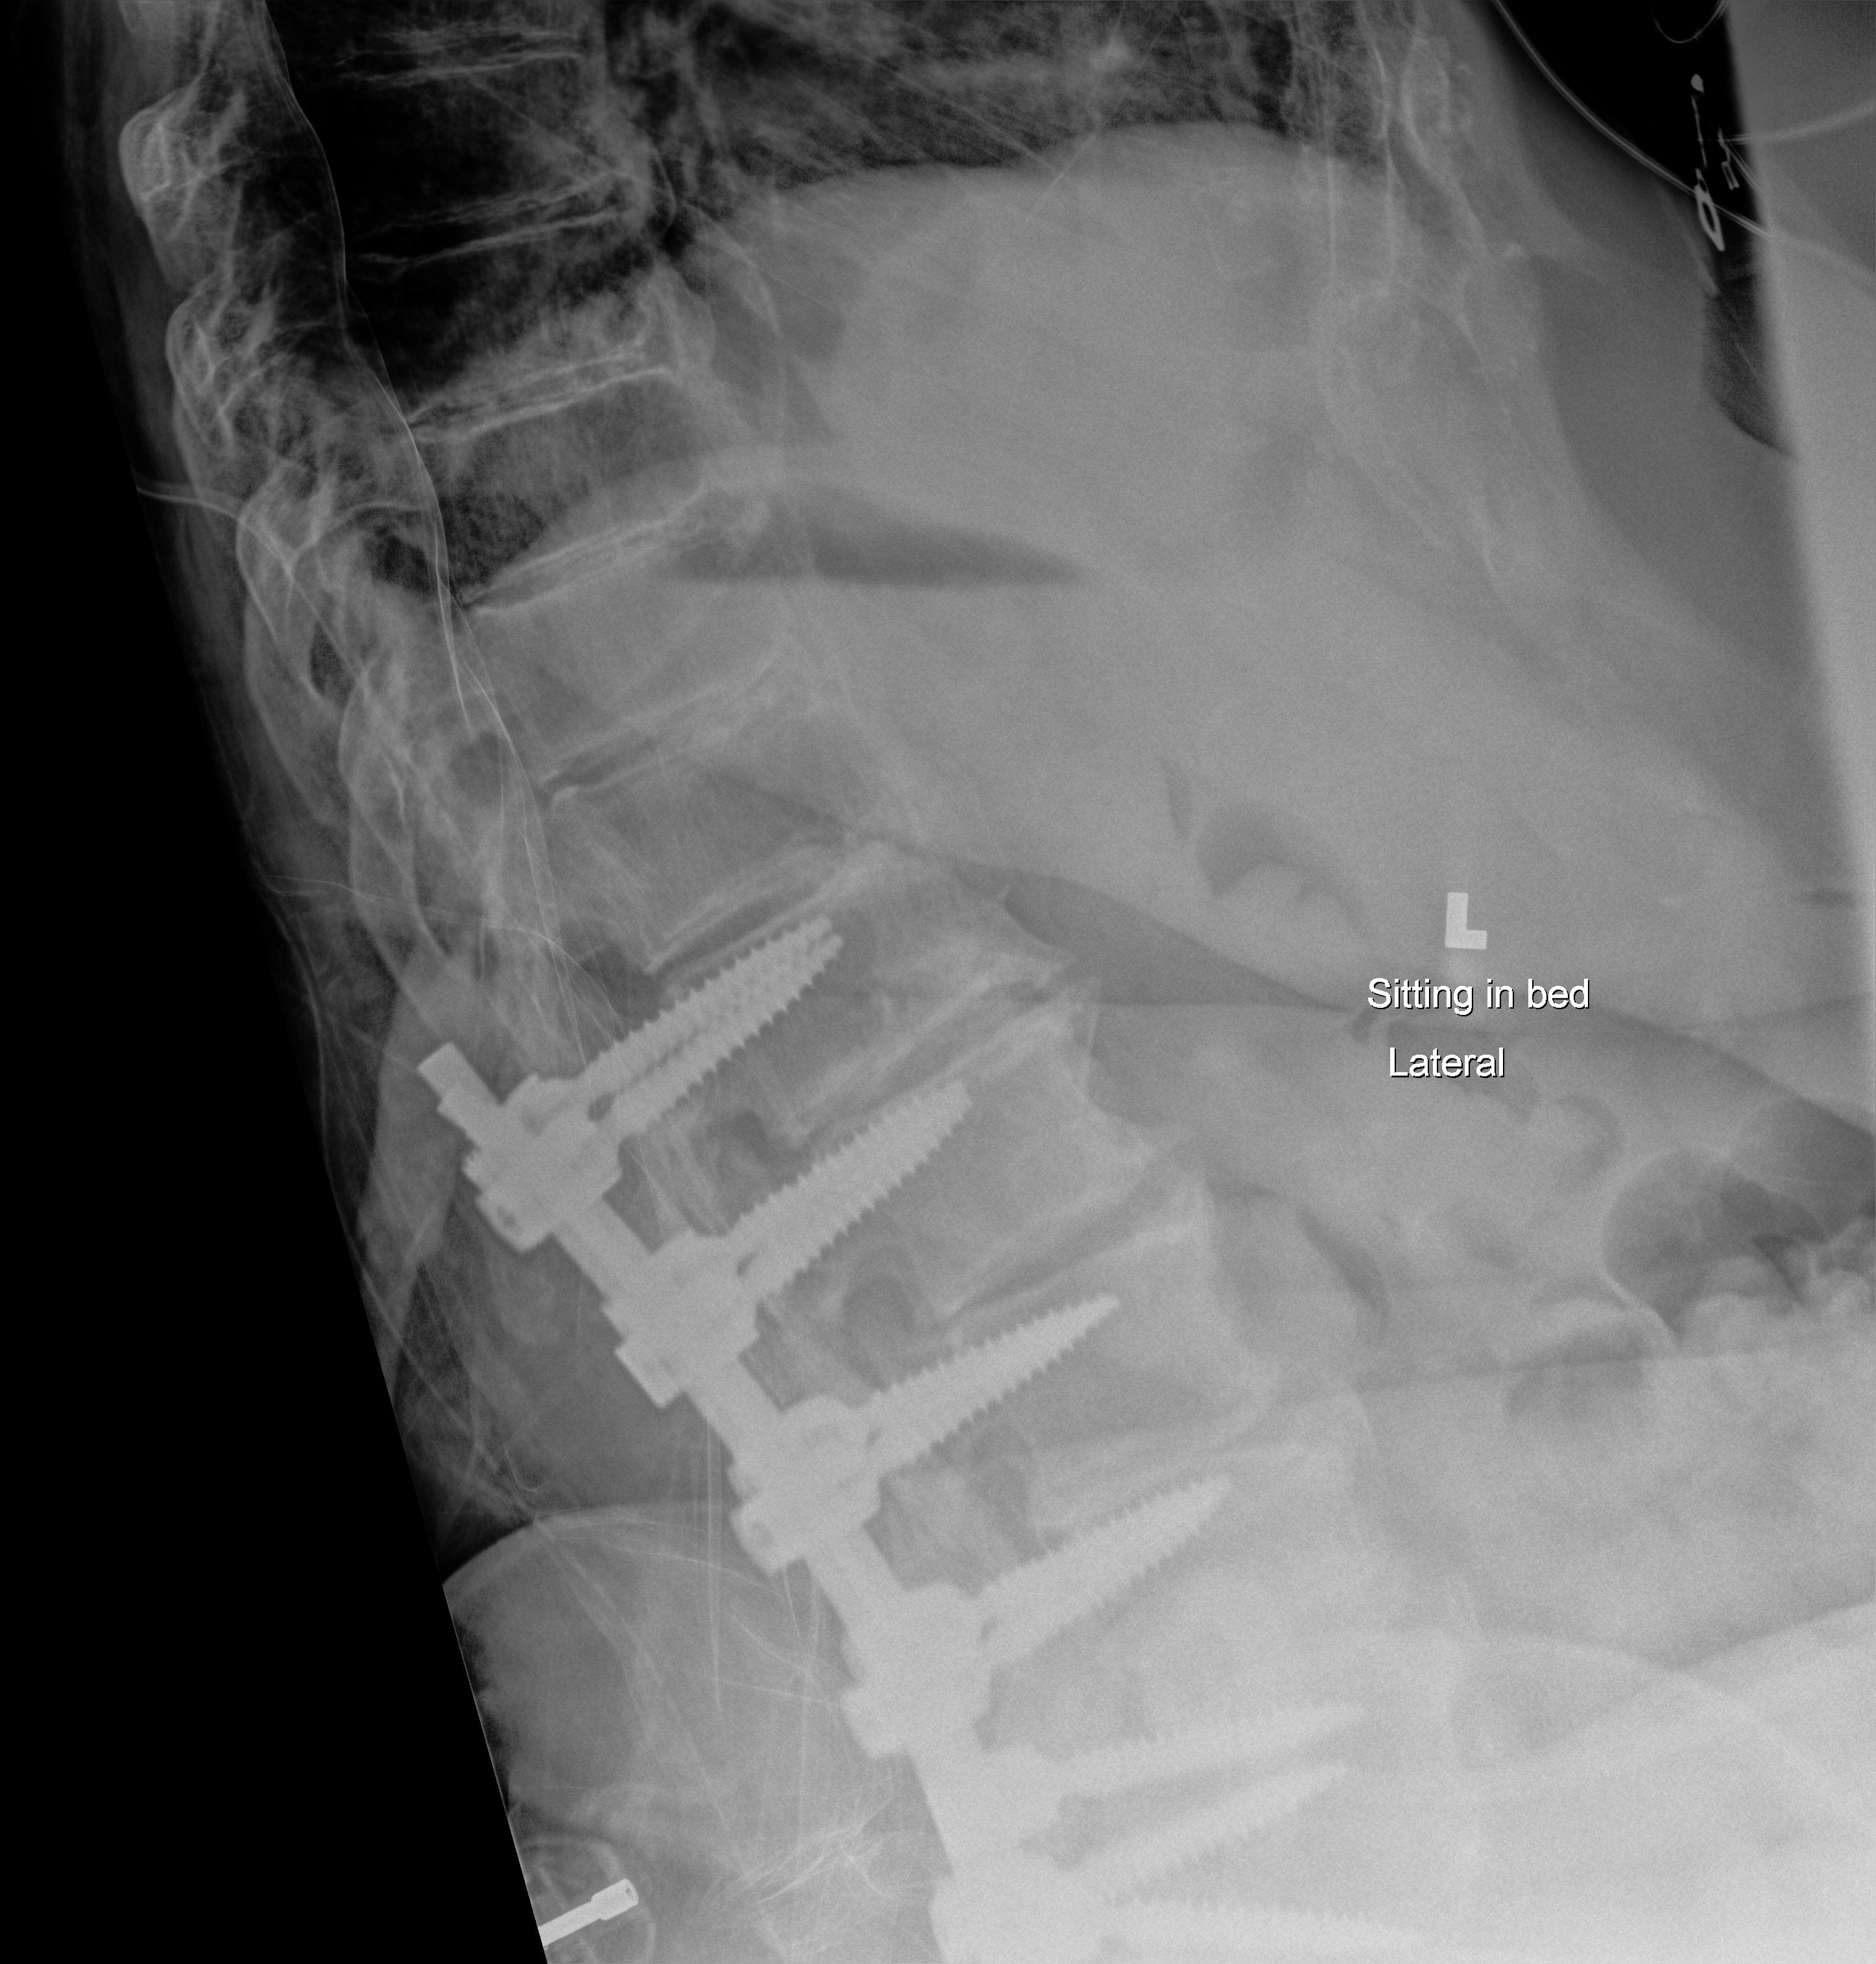
View: LATERAL
Implant manufacturer: seaspine mariner